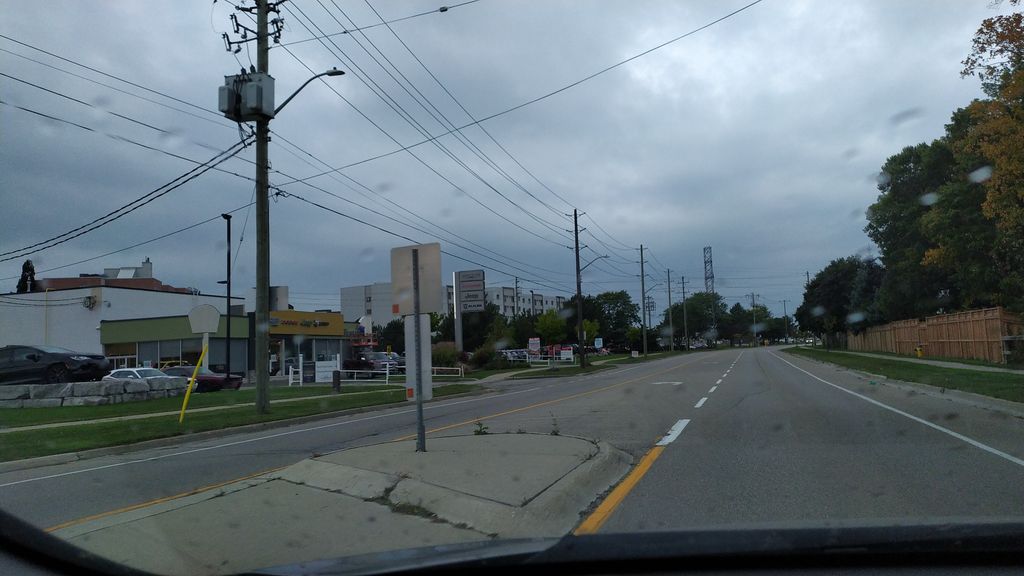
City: kitchener-waterloo